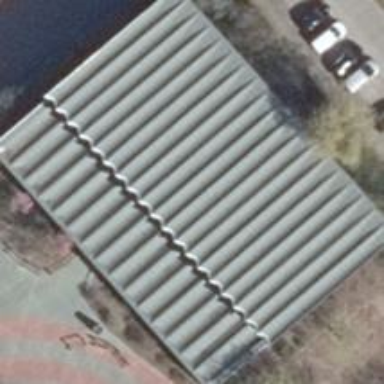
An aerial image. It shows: Sports hall building.